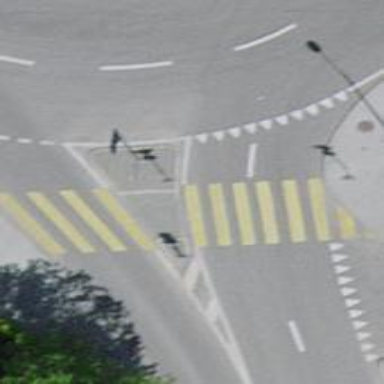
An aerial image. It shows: Uncontrolled zebra crossing with pedestrian island.